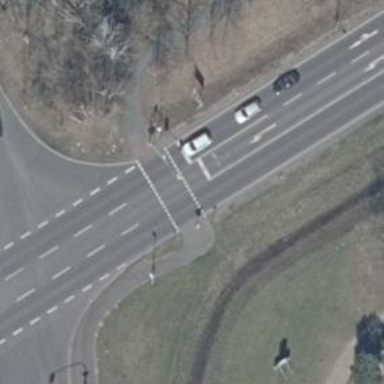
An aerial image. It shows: Road with traffic signals at the crossing.